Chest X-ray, AP view. Patient: 34 years old, sex M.
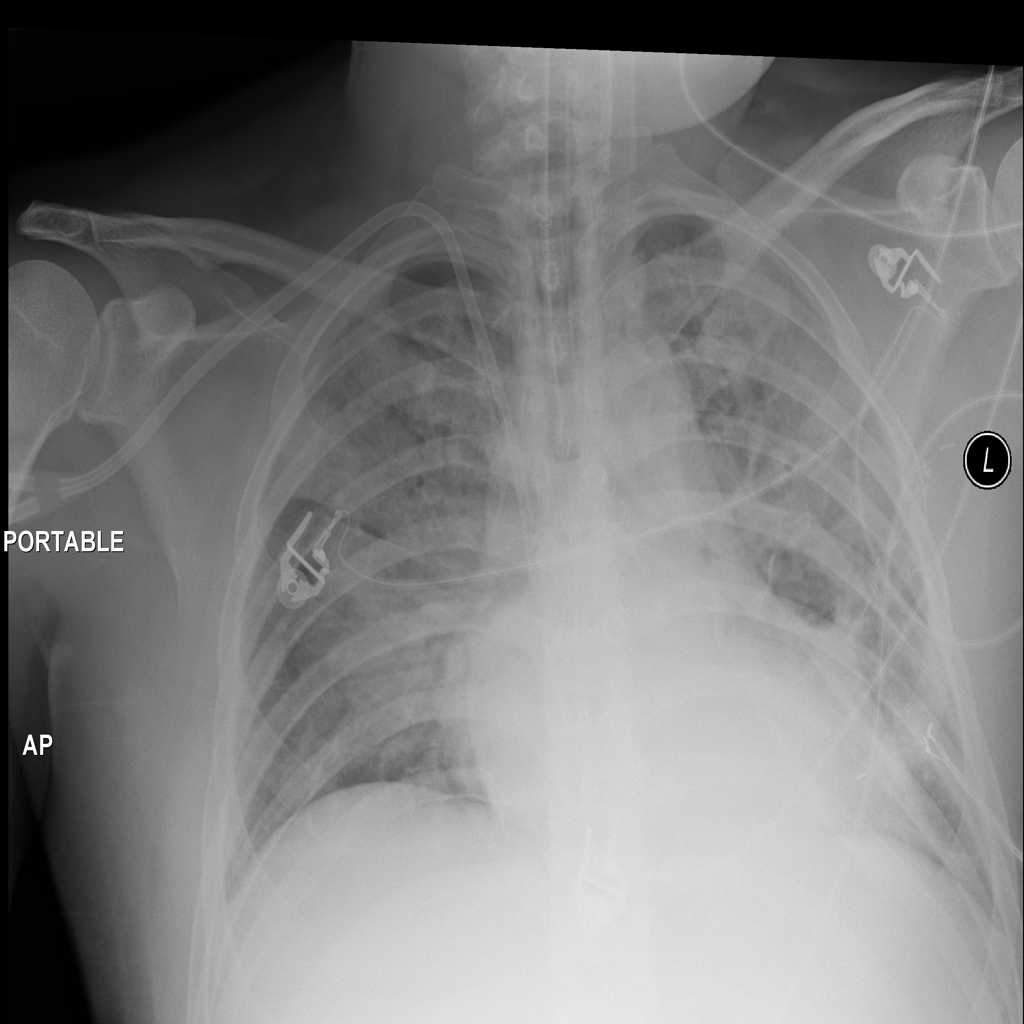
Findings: Edema